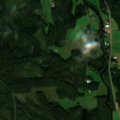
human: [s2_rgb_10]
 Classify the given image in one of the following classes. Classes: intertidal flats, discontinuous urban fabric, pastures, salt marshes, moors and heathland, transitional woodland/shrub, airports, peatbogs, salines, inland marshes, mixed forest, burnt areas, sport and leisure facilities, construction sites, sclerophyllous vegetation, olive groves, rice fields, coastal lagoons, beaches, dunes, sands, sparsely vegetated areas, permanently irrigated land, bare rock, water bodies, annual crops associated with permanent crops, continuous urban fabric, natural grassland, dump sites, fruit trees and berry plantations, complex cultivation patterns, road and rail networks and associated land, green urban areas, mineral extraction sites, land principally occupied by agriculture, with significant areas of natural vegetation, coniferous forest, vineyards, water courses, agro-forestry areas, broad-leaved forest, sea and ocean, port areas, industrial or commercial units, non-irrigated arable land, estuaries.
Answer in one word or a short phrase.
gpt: non-irrigated arable land, land principally occupied by agriculture, with significant areas of natural vegetation, coniferous forest, mixed forest